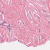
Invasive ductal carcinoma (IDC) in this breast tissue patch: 0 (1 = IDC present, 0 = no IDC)